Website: crate-barrel
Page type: newsletter-management
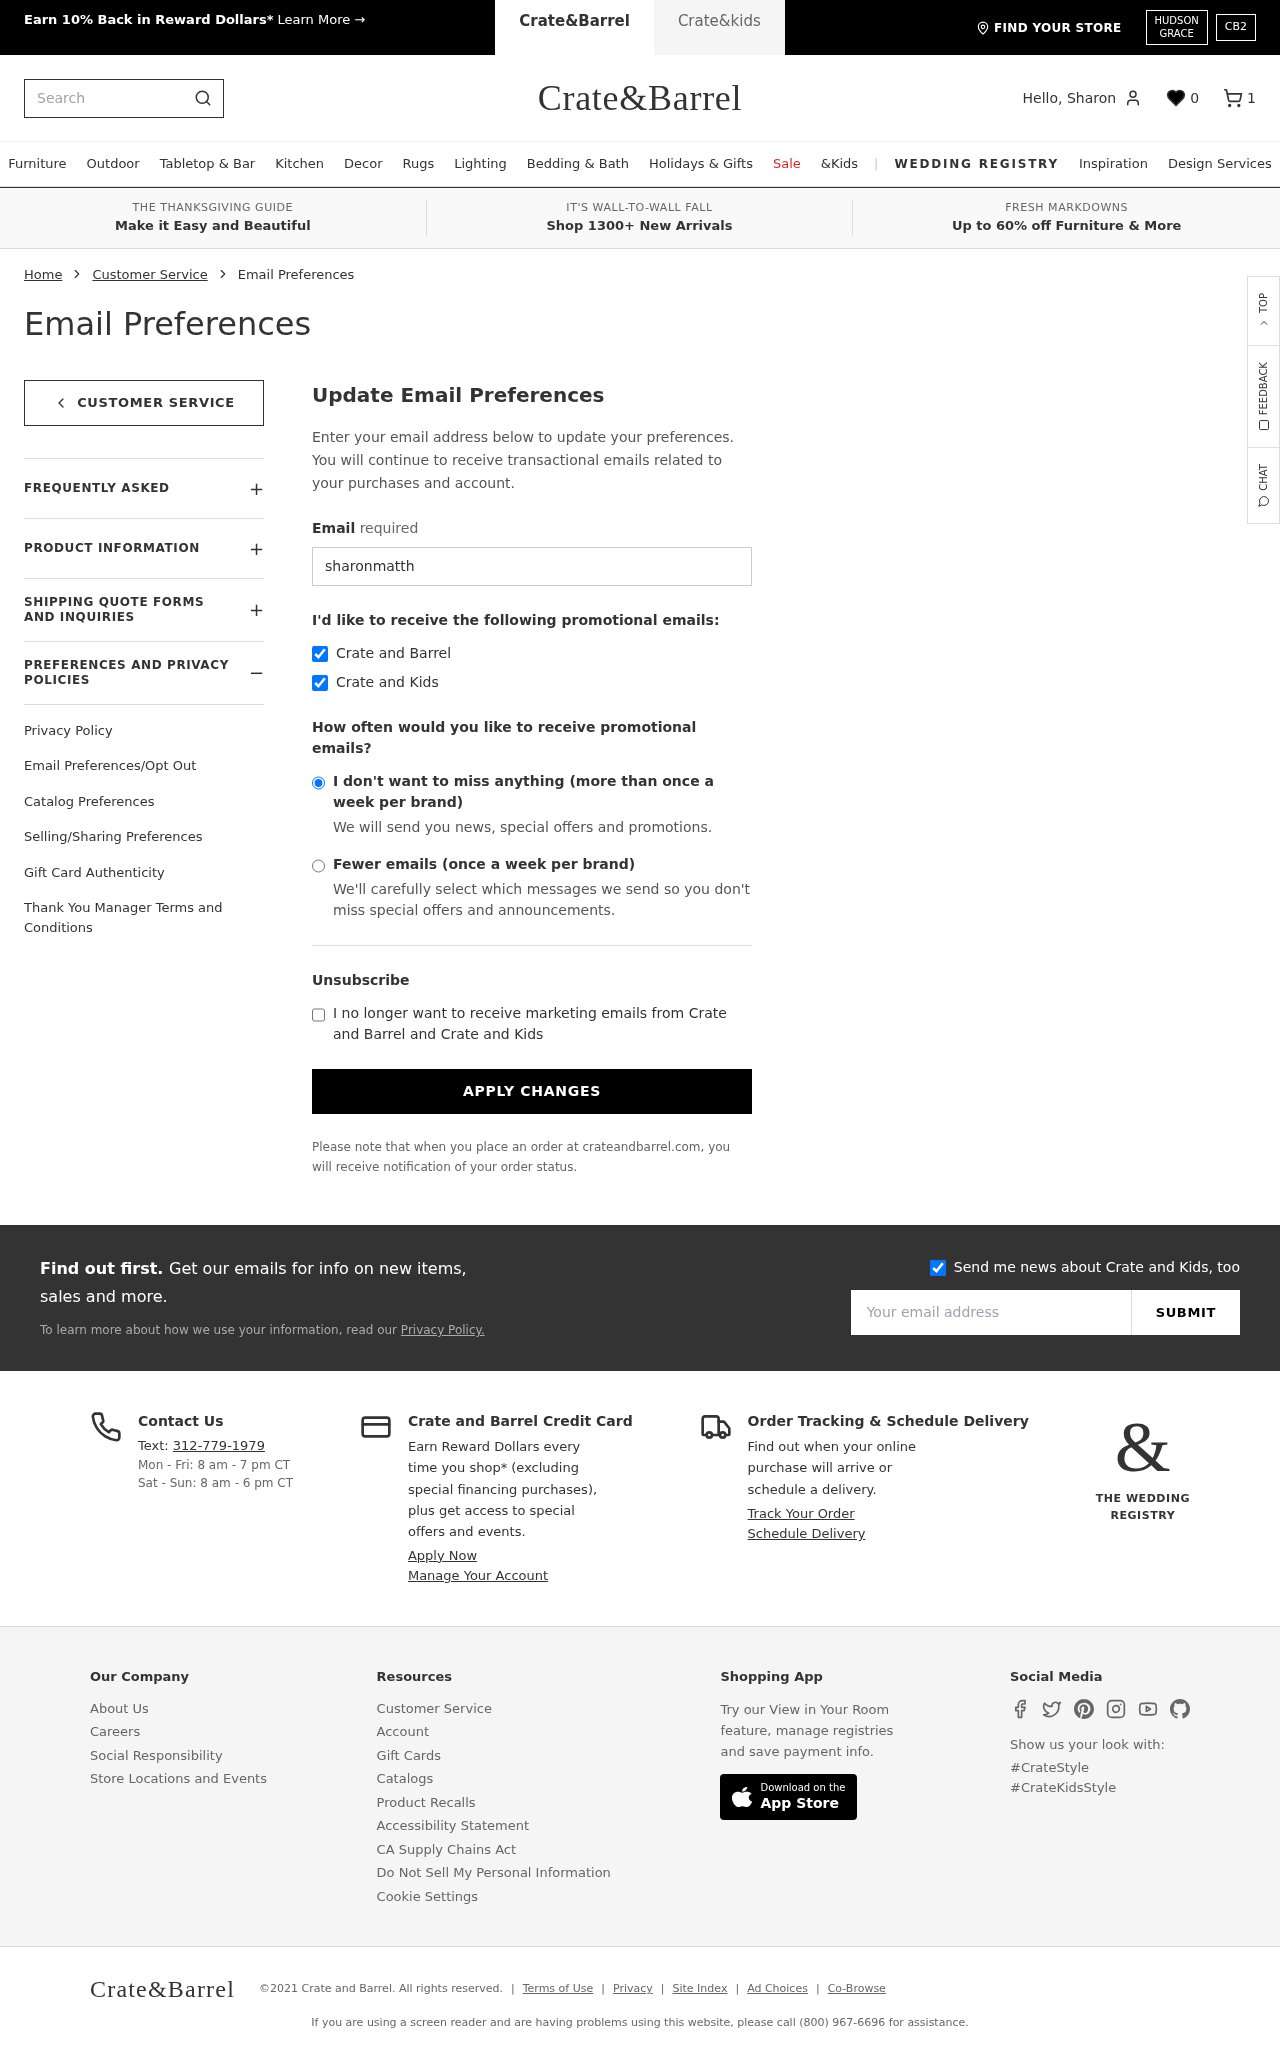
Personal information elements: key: PII_EMAIL
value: sharonmatthews@yahoo.com
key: PII_FIRSTNAME
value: Sharon
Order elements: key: ORDER_NUM_ITEMS
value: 1
Search elements: key: HEADER_SEARCH
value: Search
Other elements: key: FAVORITES_COUNT
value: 0